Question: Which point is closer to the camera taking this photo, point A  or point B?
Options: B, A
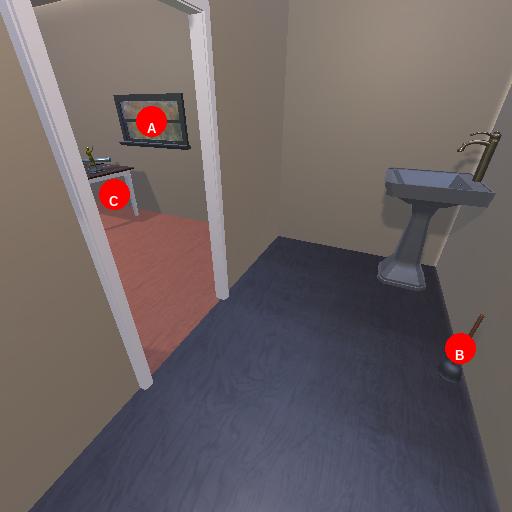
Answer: B